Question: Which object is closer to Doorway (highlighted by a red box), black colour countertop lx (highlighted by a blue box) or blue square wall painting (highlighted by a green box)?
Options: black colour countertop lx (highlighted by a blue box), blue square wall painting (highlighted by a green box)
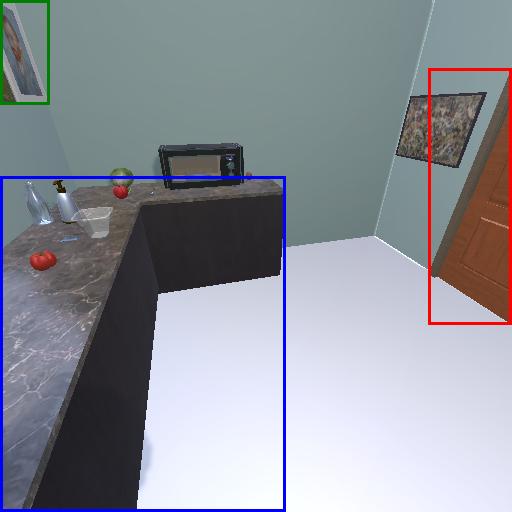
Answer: black colour countertop lx (highlighted by a blue box)